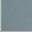
Piece: xx